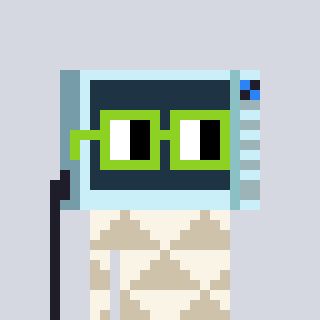
a pixel art character with square light green glasses, a microwave-shaped head and a bege-colored body on a cool background